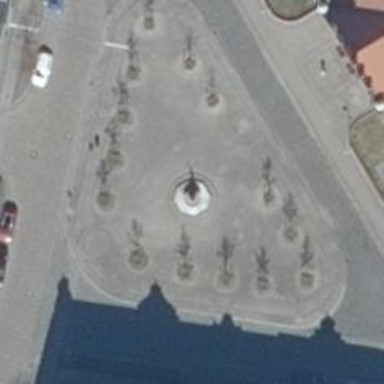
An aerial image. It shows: Statue memorial fountain with historical significance.